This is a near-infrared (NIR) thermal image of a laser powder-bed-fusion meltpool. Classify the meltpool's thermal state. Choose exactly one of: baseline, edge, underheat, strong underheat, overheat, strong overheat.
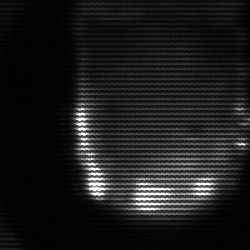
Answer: baseline